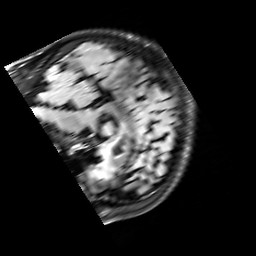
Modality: FLAIR
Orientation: sagittal
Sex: male
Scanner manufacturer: siemens
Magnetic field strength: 3 T
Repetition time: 10 s
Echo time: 0.09 s